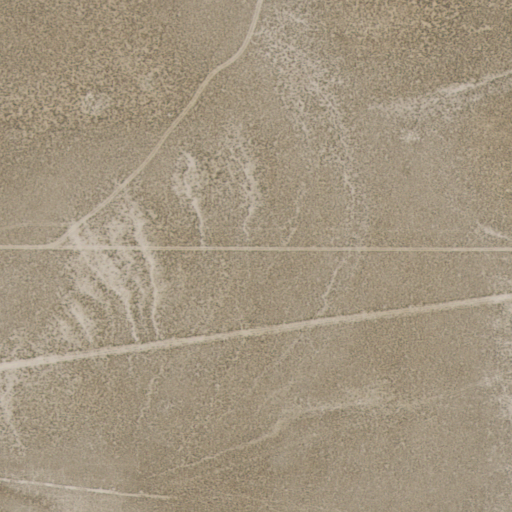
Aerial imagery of ridge(s) in Nevada named Black Ridge containing only shrub